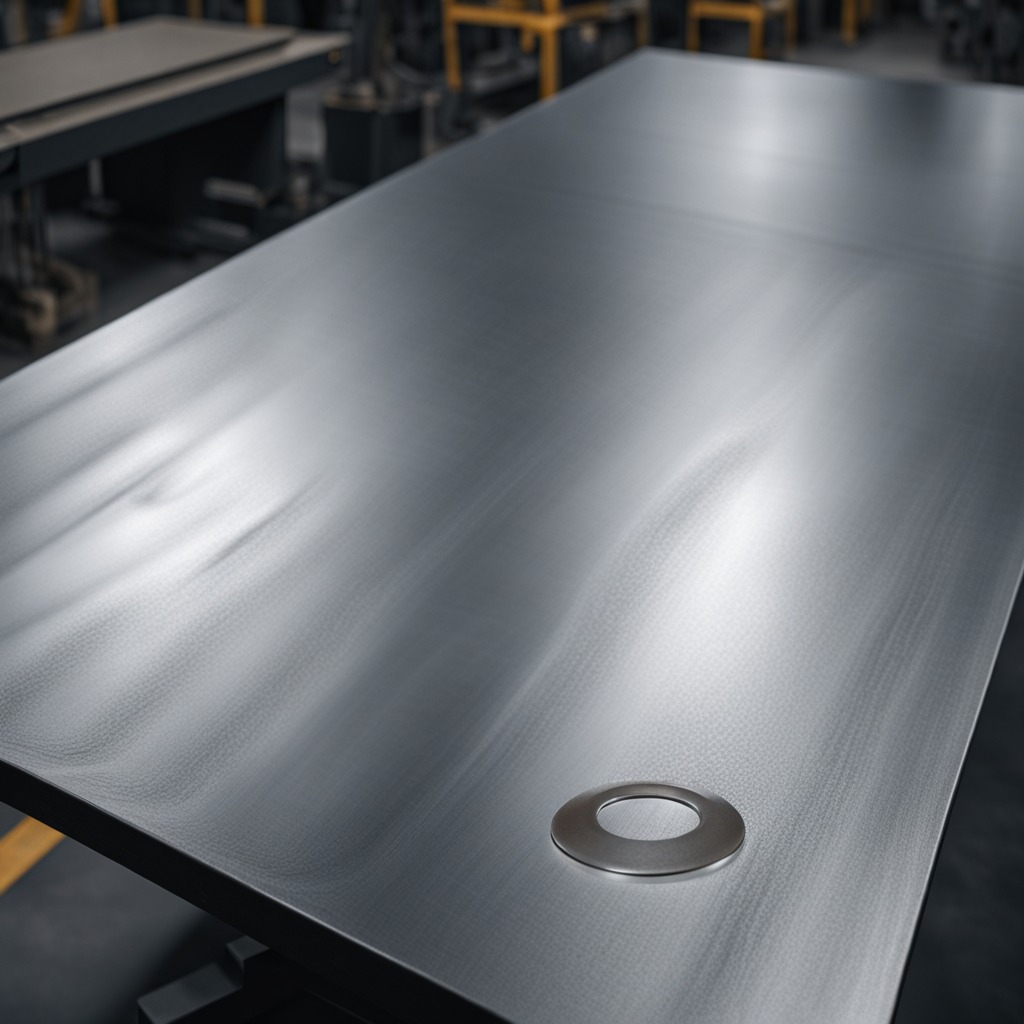
A flat metal washer lying on the cold steel table in a mining workshop gritty textures.